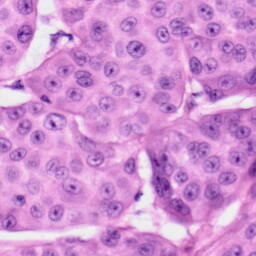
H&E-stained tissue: Skin